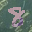
Label: 8